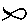
Label: fish